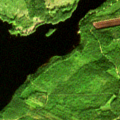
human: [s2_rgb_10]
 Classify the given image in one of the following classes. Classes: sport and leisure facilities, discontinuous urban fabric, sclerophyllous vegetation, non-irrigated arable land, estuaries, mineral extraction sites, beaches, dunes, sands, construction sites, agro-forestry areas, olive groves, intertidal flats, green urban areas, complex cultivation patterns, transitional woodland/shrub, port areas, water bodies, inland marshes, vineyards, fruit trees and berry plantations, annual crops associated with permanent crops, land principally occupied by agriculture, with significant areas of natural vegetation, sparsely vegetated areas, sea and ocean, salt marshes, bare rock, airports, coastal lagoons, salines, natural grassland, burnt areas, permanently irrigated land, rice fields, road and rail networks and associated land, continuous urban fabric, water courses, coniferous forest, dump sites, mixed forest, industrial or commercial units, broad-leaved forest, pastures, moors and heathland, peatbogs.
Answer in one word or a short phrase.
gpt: coniferous forest, mixed forest, transitional woodland/shrub, water bodies